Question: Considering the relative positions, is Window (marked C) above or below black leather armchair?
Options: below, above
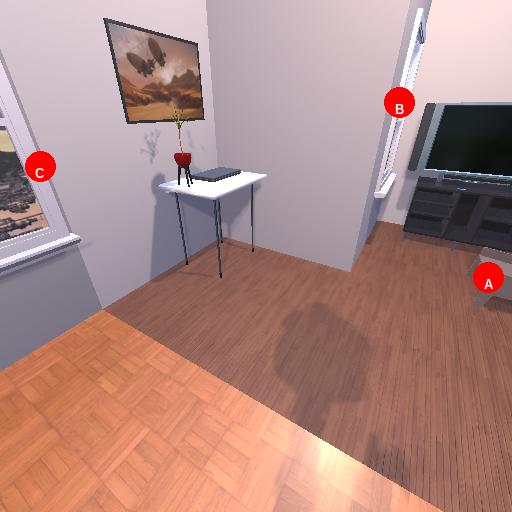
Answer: below